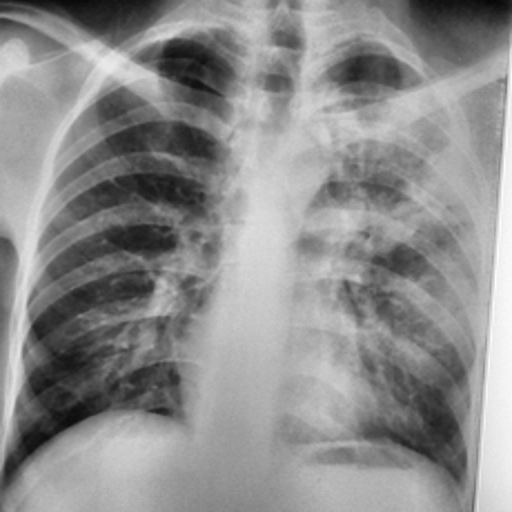
Finding: TUBERCULOSIS